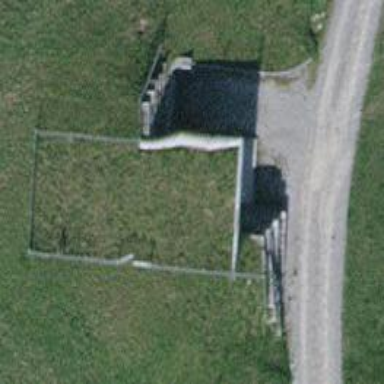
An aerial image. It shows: Wall is shown in the image.